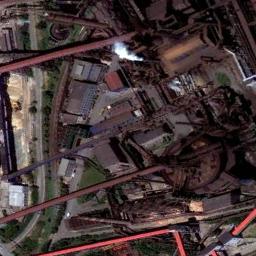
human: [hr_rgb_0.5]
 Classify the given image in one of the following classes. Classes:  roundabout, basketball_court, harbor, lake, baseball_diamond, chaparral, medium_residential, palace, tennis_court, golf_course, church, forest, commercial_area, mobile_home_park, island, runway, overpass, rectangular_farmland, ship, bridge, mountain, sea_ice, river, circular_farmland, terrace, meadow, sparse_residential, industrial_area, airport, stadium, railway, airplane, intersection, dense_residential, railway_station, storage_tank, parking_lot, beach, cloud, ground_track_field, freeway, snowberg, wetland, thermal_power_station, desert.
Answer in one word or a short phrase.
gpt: thermal_power_station